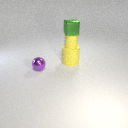
small green metal cube above large yellow rubber cylinder